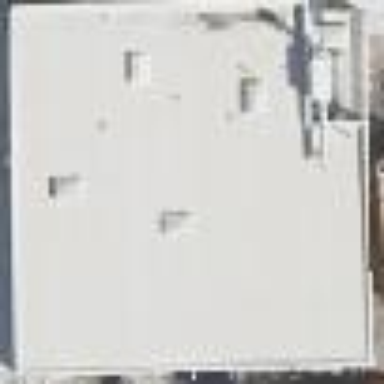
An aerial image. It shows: Commercial building.